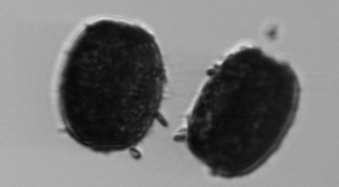
Label: Thalassiosira